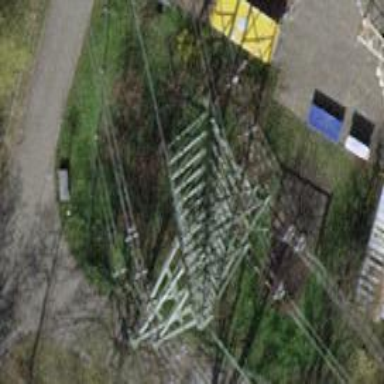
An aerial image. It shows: Lattice structure tower used for power transmission.